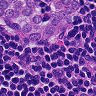
Metastatic tissue present: yes